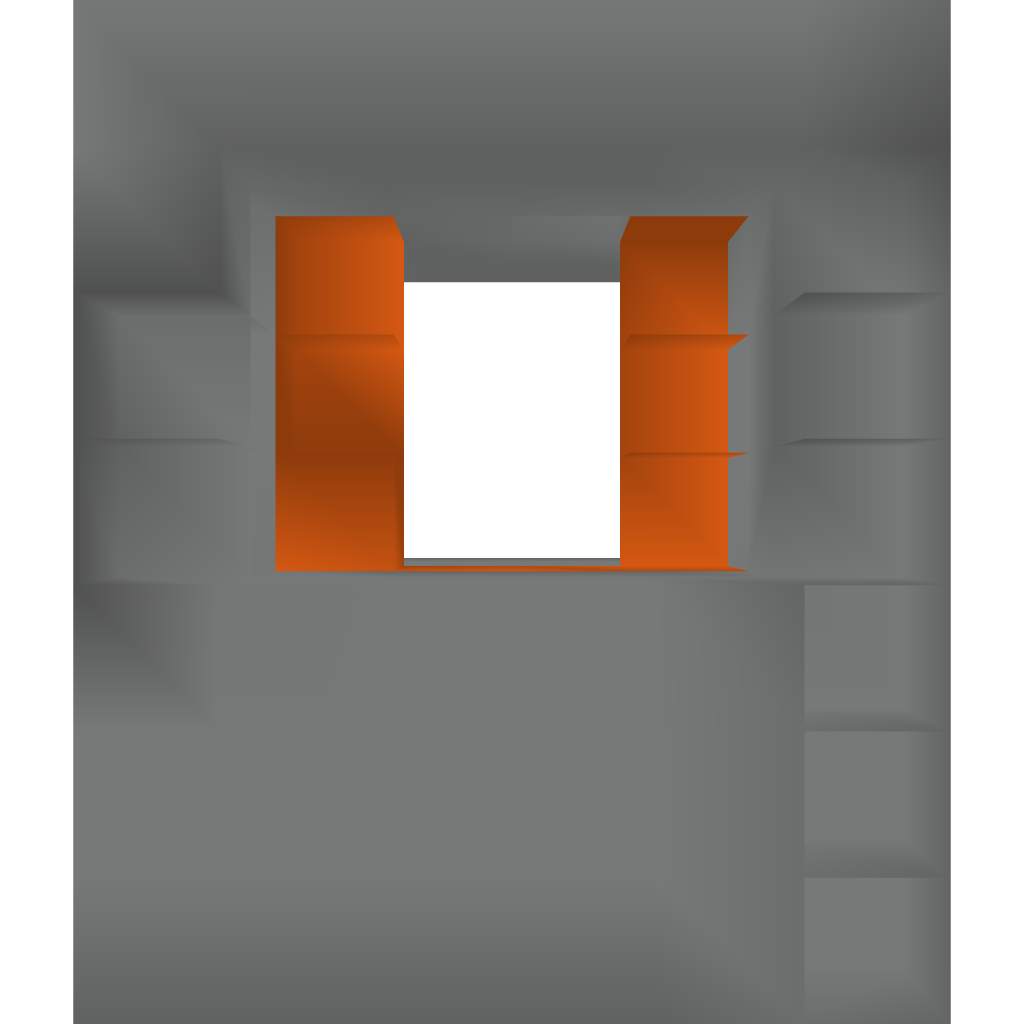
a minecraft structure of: Lavawalk 1